Question:
Is there any way to know by javascript that textbox has changed its valid state, in this situation as in the image. If all the validation in a rows is valid, we will hide that row but if any validation in that row is not valid, we will show that row.
What i will do now is to use onblur on each textbox but i doubt that is there is a better way or not.
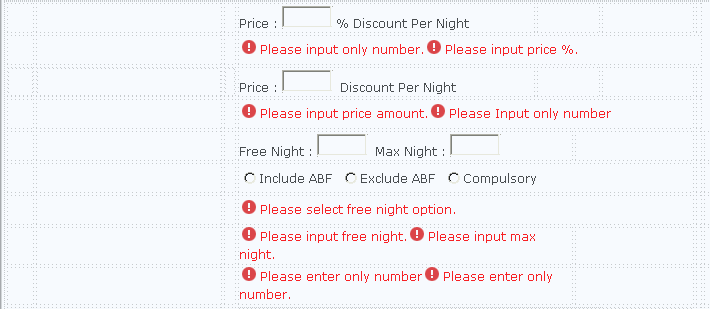
Answer: You could add a listener to your form using 'setInterval'. I have cooked up an basic example of that <URL>.